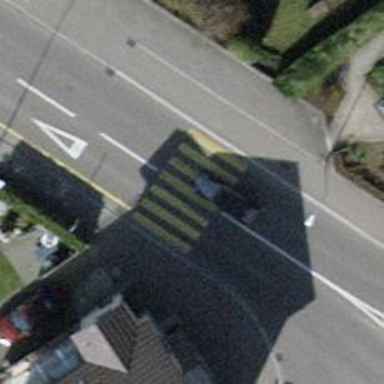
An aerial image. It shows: Uncontrolled zebra crossing.